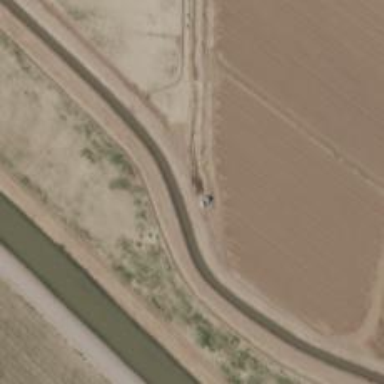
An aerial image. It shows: Irrigation culvert tunnel for service purposes.